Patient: sex M, age 49
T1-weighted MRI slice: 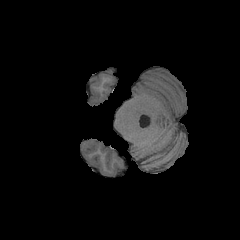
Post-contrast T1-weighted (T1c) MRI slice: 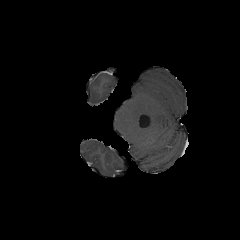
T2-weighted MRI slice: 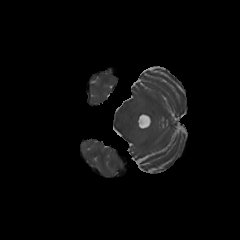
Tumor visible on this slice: no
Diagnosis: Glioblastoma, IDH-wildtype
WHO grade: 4